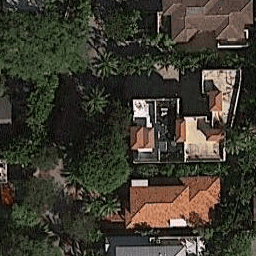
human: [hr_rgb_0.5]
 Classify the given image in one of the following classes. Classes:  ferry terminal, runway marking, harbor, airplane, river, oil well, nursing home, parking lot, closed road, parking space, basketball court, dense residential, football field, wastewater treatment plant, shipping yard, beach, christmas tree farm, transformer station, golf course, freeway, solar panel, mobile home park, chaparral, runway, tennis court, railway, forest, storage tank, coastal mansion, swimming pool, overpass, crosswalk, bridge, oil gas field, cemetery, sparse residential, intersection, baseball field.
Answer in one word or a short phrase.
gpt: coastal mansion